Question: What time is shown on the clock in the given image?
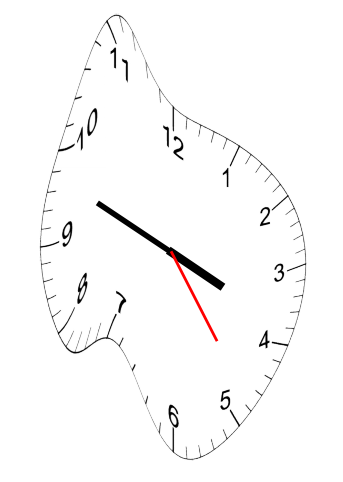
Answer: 03:48:24